Question: I'm trying to store an ISO formatted DateTime in my Azure Table Storage. But every time I try, it results in this String format:

This is a summary of the effective code I'm running:
'''
import jsons
from azure.functions import Out
def main(parameterTableOutputJSON: Out[str]):
row = {'ReadOn': '2021-04-28T09:35:26.123456Z'}
parameterTableOutputJSON.set(jsons.dumps(row))
'''
Of course my real code also has the PartitionKey and RowKey columns, but I can't show those here.
How can I insert the DateTime in the Azure Table Storage like this: '2021-04-28T09:35:26.123456Z' Instead of this: '04/28/2021 09:35:26'
The Azure Table Storage docs tell me it supports ISO formatted date times...
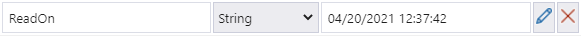
Answer: I found the solution to my own problem.
The 'jsons.dumps' method strips the milliseconds by default. This results in a datetime that's formatted like this: '2021-04-28T09:35:26Z'
This format is not supported as a DateTime in Azure Table Storage.
The problem is solved by writing the last line of my code like this:
'''
parameterTableOutputJSON.set(jsons.dumps(row, strip_microseconds=False))
'''